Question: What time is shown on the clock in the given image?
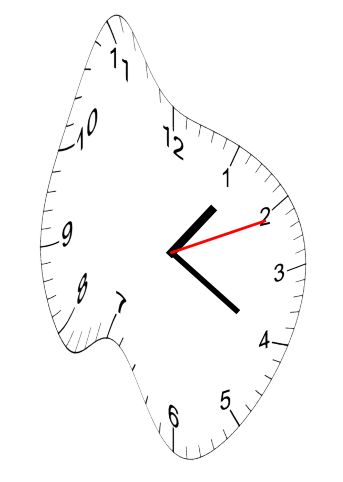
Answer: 01:20:11